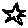
Label: star